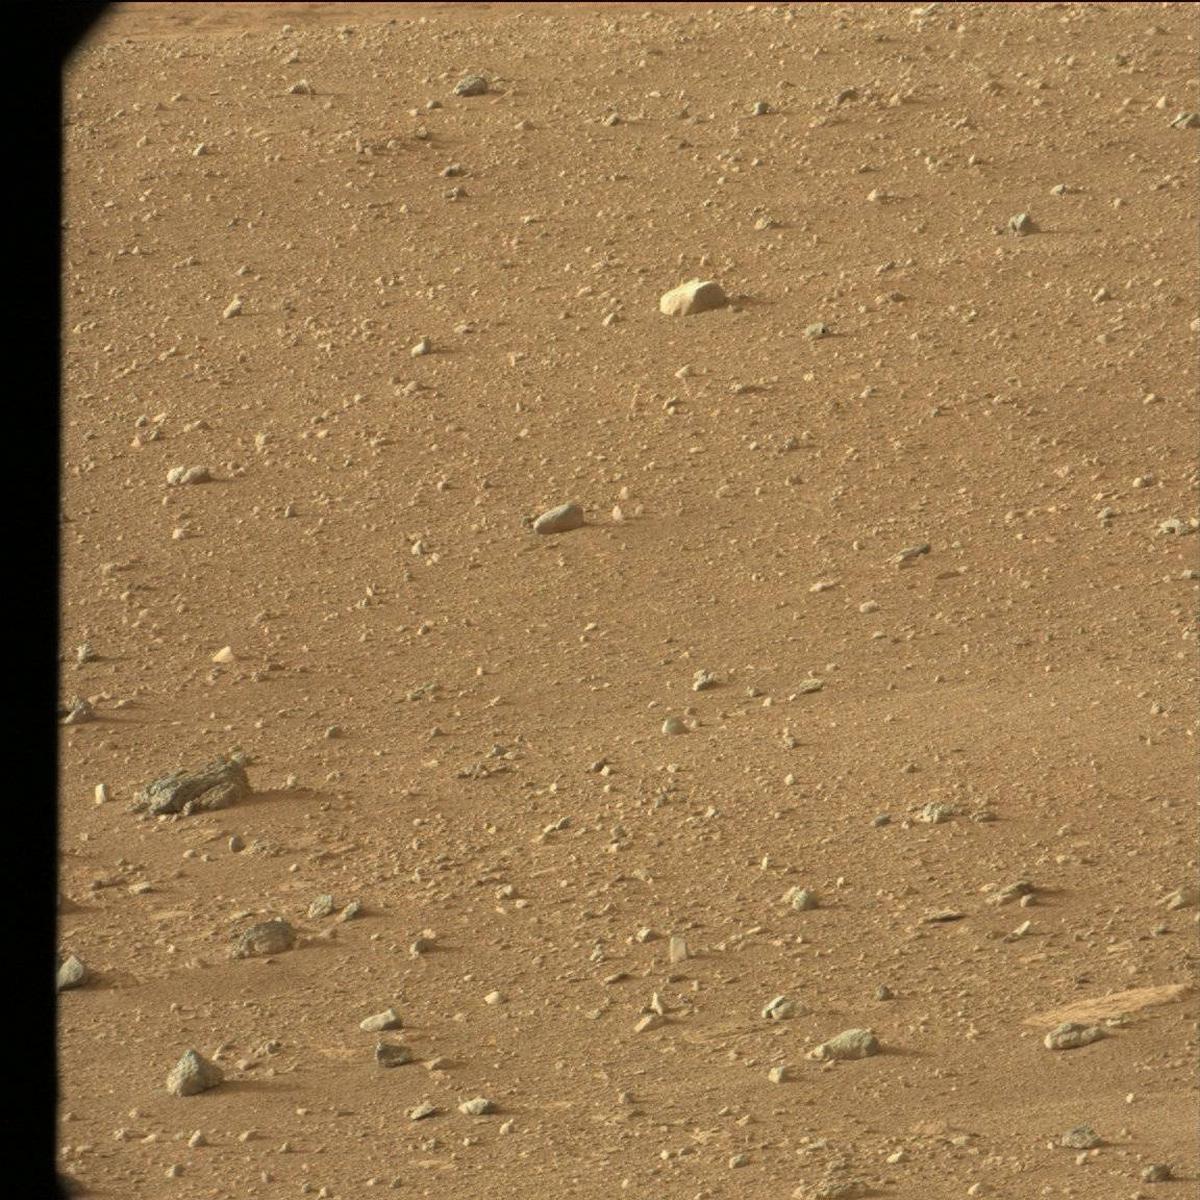
Terrain classes present: Bedrock, Rock, Sand / Soil